Question: I need to change an integer in one class from another. However every time that I try this it changes the variable momentarily which is strange. I have replicated the problem in this test application.
'''
import UIKit
class ViewController: UIViewController {
var theapples = 0
override func viewDidLoad() {
super.viewDidLoad()
let battles = someclass(frame: CGRectMake(0, 0, 90, 90))
self.view.addSubview(battles)
let thetimer = NSTimer.scheduledTimerWithTimeInterval(1.0, target: self, selector: Selector("apples"), userInfo: nil, repeats: true)
}
override func didReceiveMemoryWarning() {
super.didReceiveMemoryWarning()
// Dispose of any resources that can be recreated.
}
func apples(){
++theapples
println("\(theapples)")
}
func santa(){
theapples = 2
println(" this is the number \(theapples)")
}
}
'''
and heres my some class code
'''
import UIKit
class someclass: UIView {
init(frame: CGRect) {
super.init(frame:frame)
self.backgroundColor = UIColor.blackColor()
}
override func touchesBegan(touches: NSSet!, withEvent event: UIEvent!) {
let thepear = ViewController()
thepear.santa()
self.removeFromSuperview()
}
}
'''
sorry to overwhelm with code but what this should do is every one second it should log a number that is one higher than the last. And when i tap my custom view it should set the integer theapples to 2 however it only does this temporarily. This is what the log looks like:

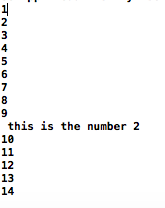
Answer: 'let thepear = ViewController()' creates a new (=different) instance of ViewController each time it is called